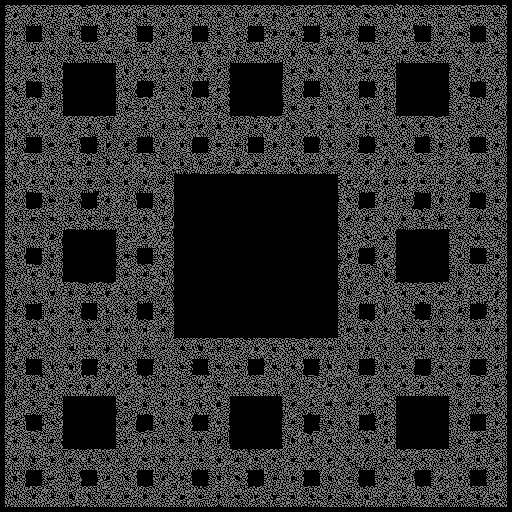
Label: sierpinski_carpet